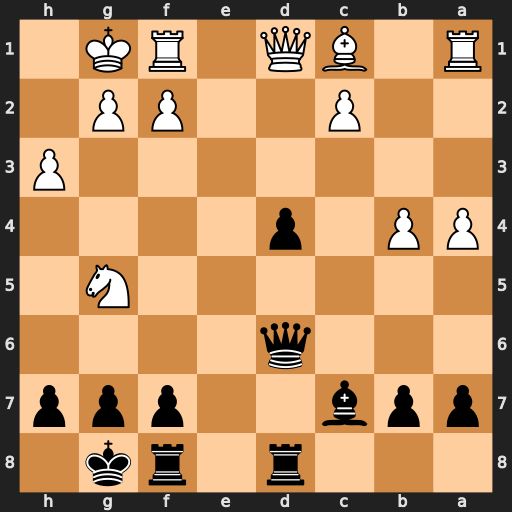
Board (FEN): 3r1rk1/ppb2ppp/3q4/6N1/PP1p4/7P/2P2PP1/R1BQ1RK1
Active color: b
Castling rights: -
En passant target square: -
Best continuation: Qh2#